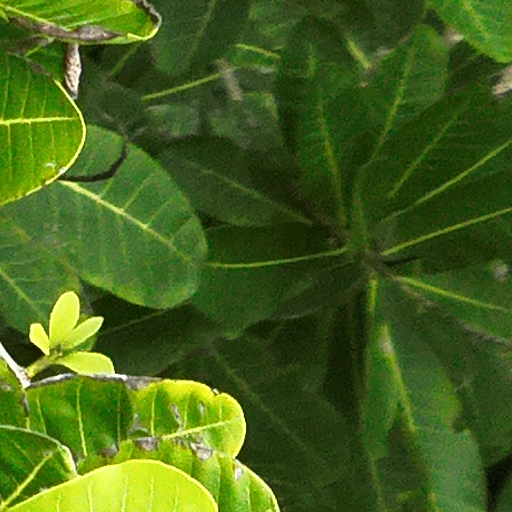
Species: Anacardium excelsum
GBIF accepted scientific name: Anacardium excelsum
Crown area (m\u00b2): 165.296